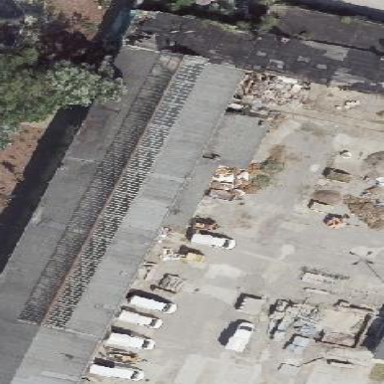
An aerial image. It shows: Warehouse building.